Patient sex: M
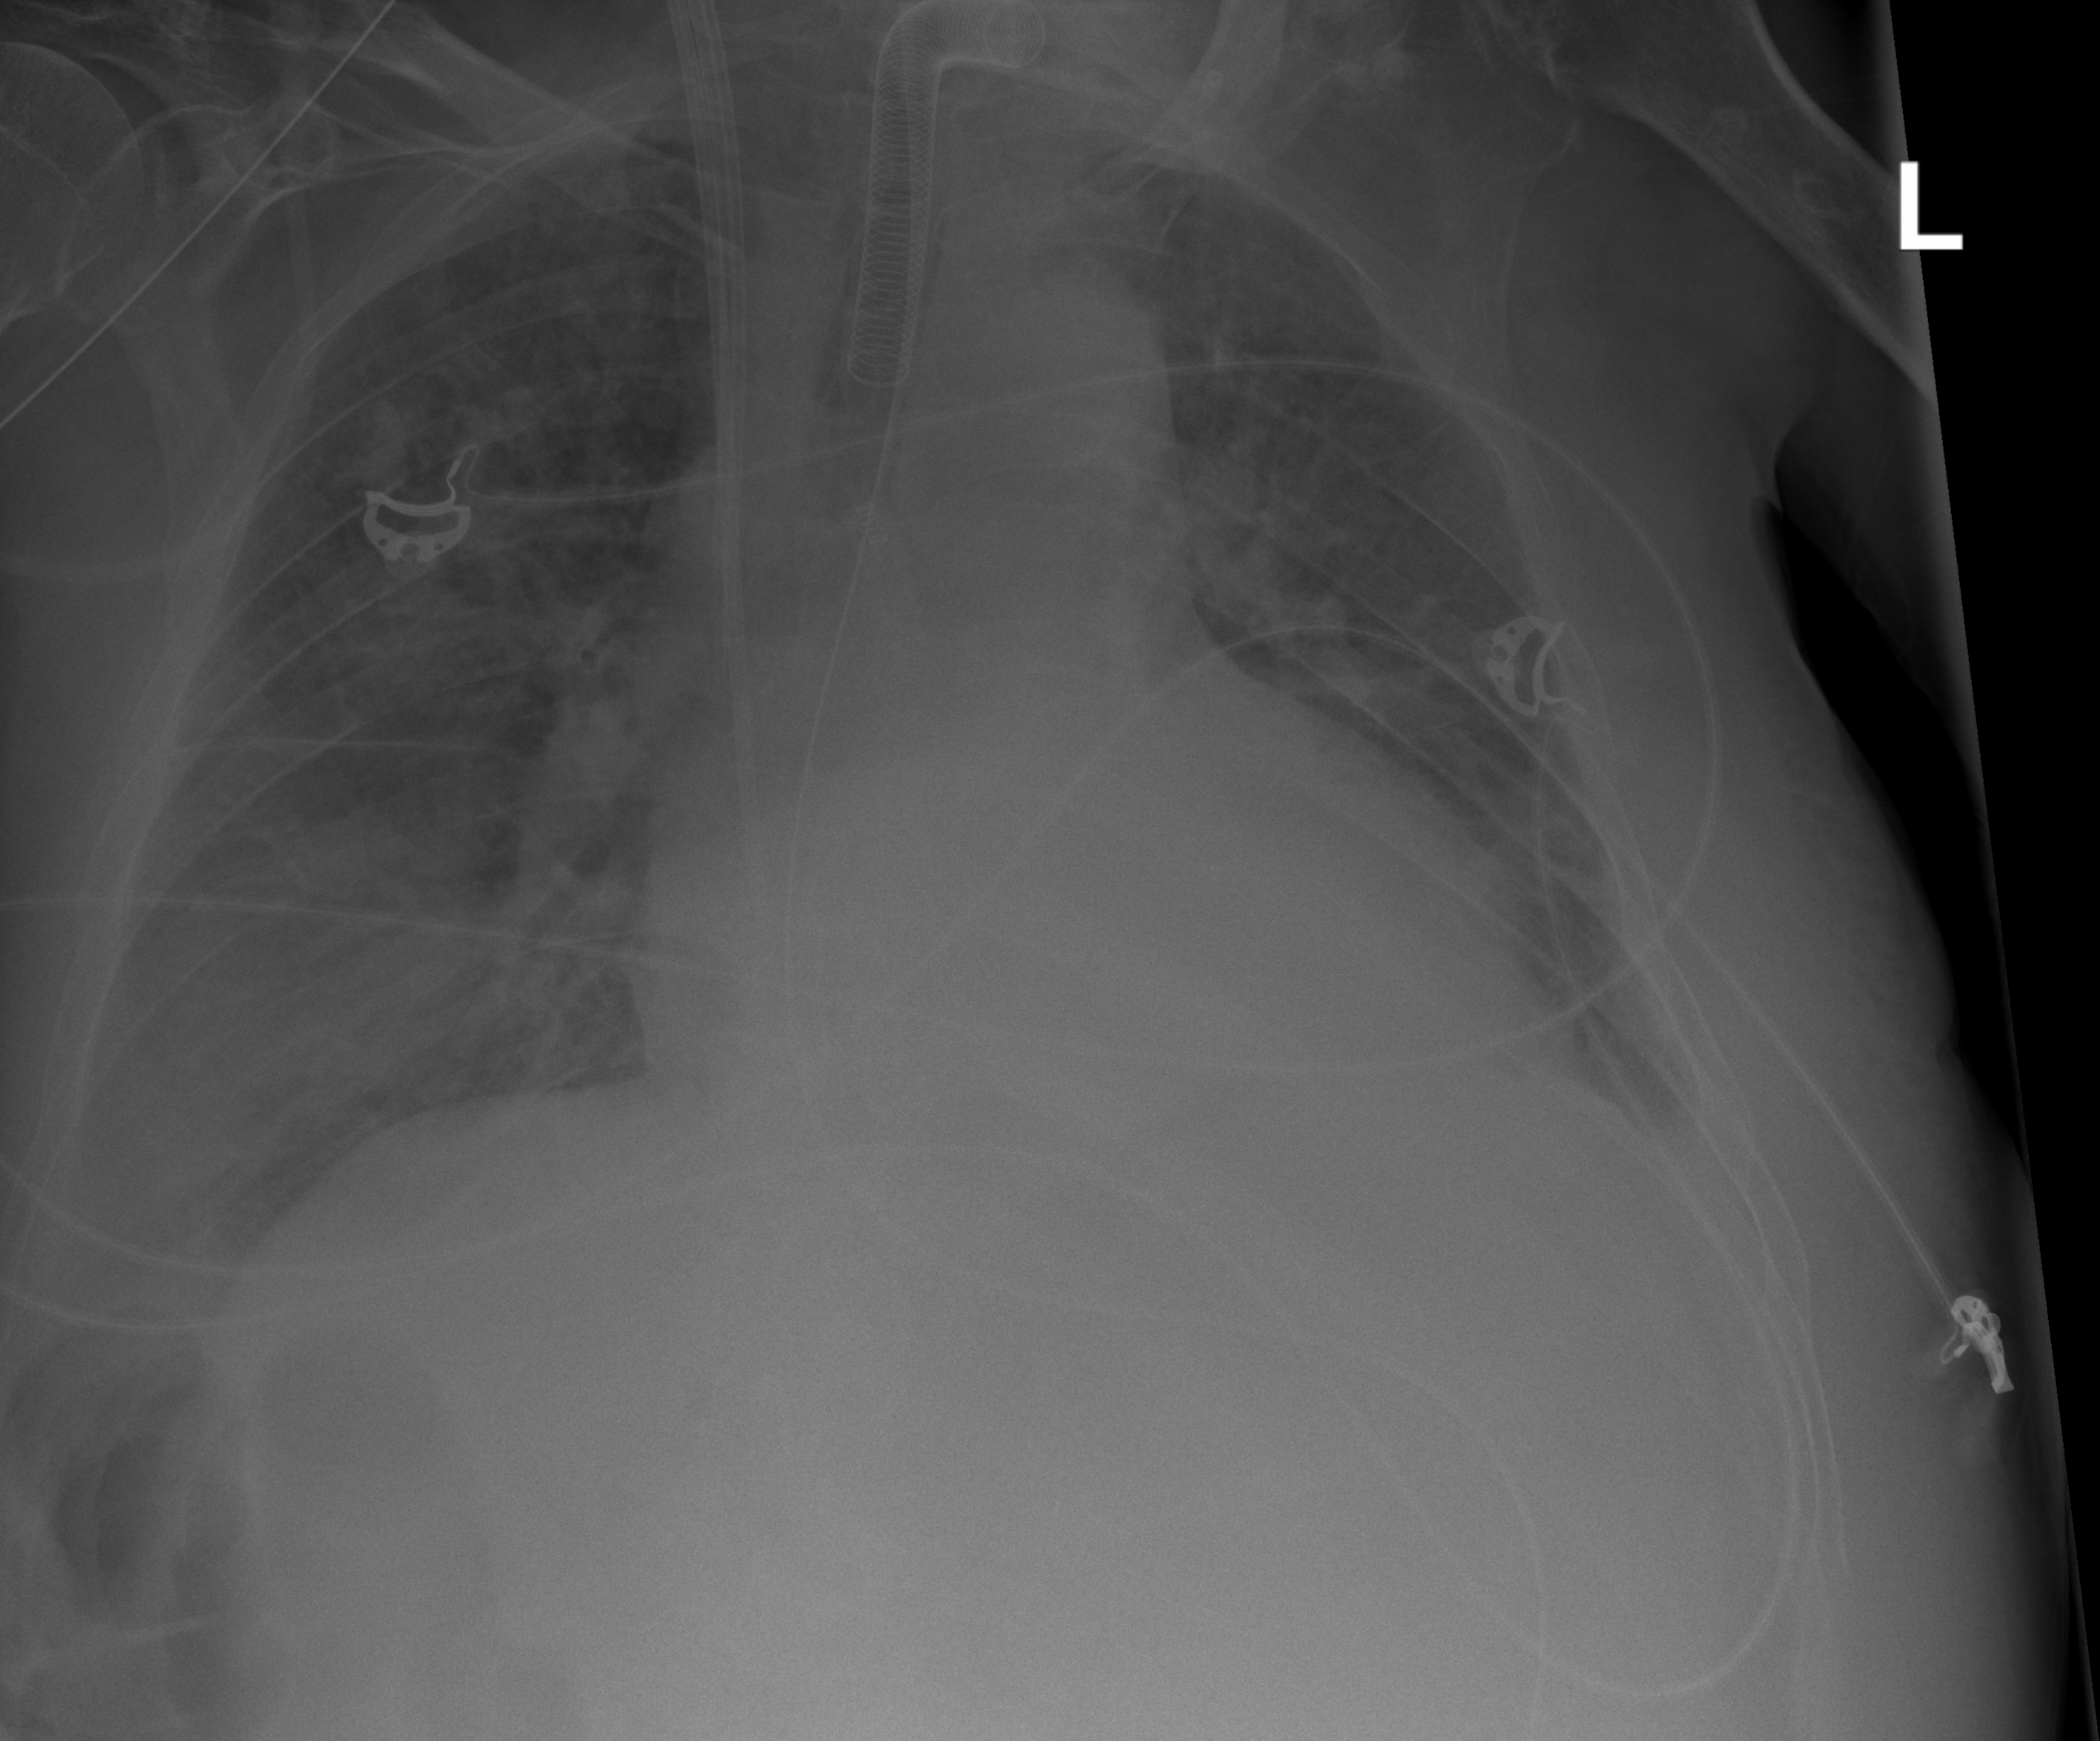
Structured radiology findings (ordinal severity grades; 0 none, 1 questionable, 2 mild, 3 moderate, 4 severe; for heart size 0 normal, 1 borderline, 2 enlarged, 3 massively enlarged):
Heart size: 2
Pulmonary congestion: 2
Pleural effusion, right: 3
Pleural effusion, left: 3
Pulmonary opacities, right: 3
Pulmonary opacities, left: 2
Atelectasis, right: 3
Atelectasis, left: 3